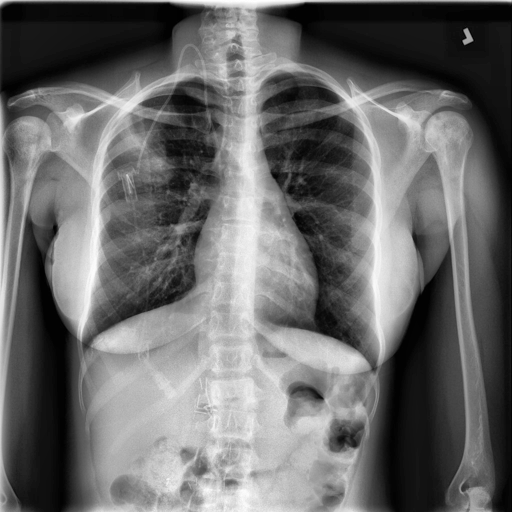
Finding: NORMAL